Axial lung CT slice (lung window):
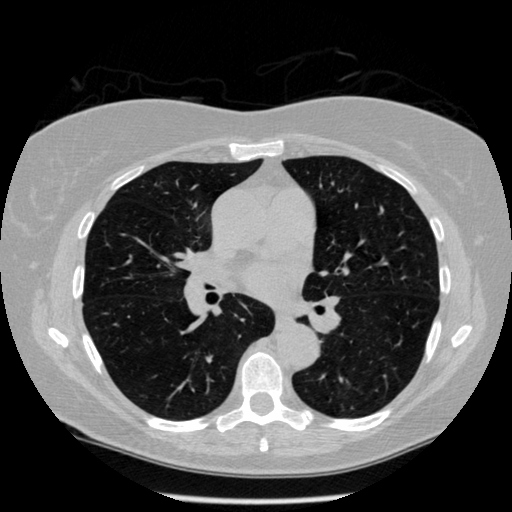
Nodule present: no